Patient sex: M
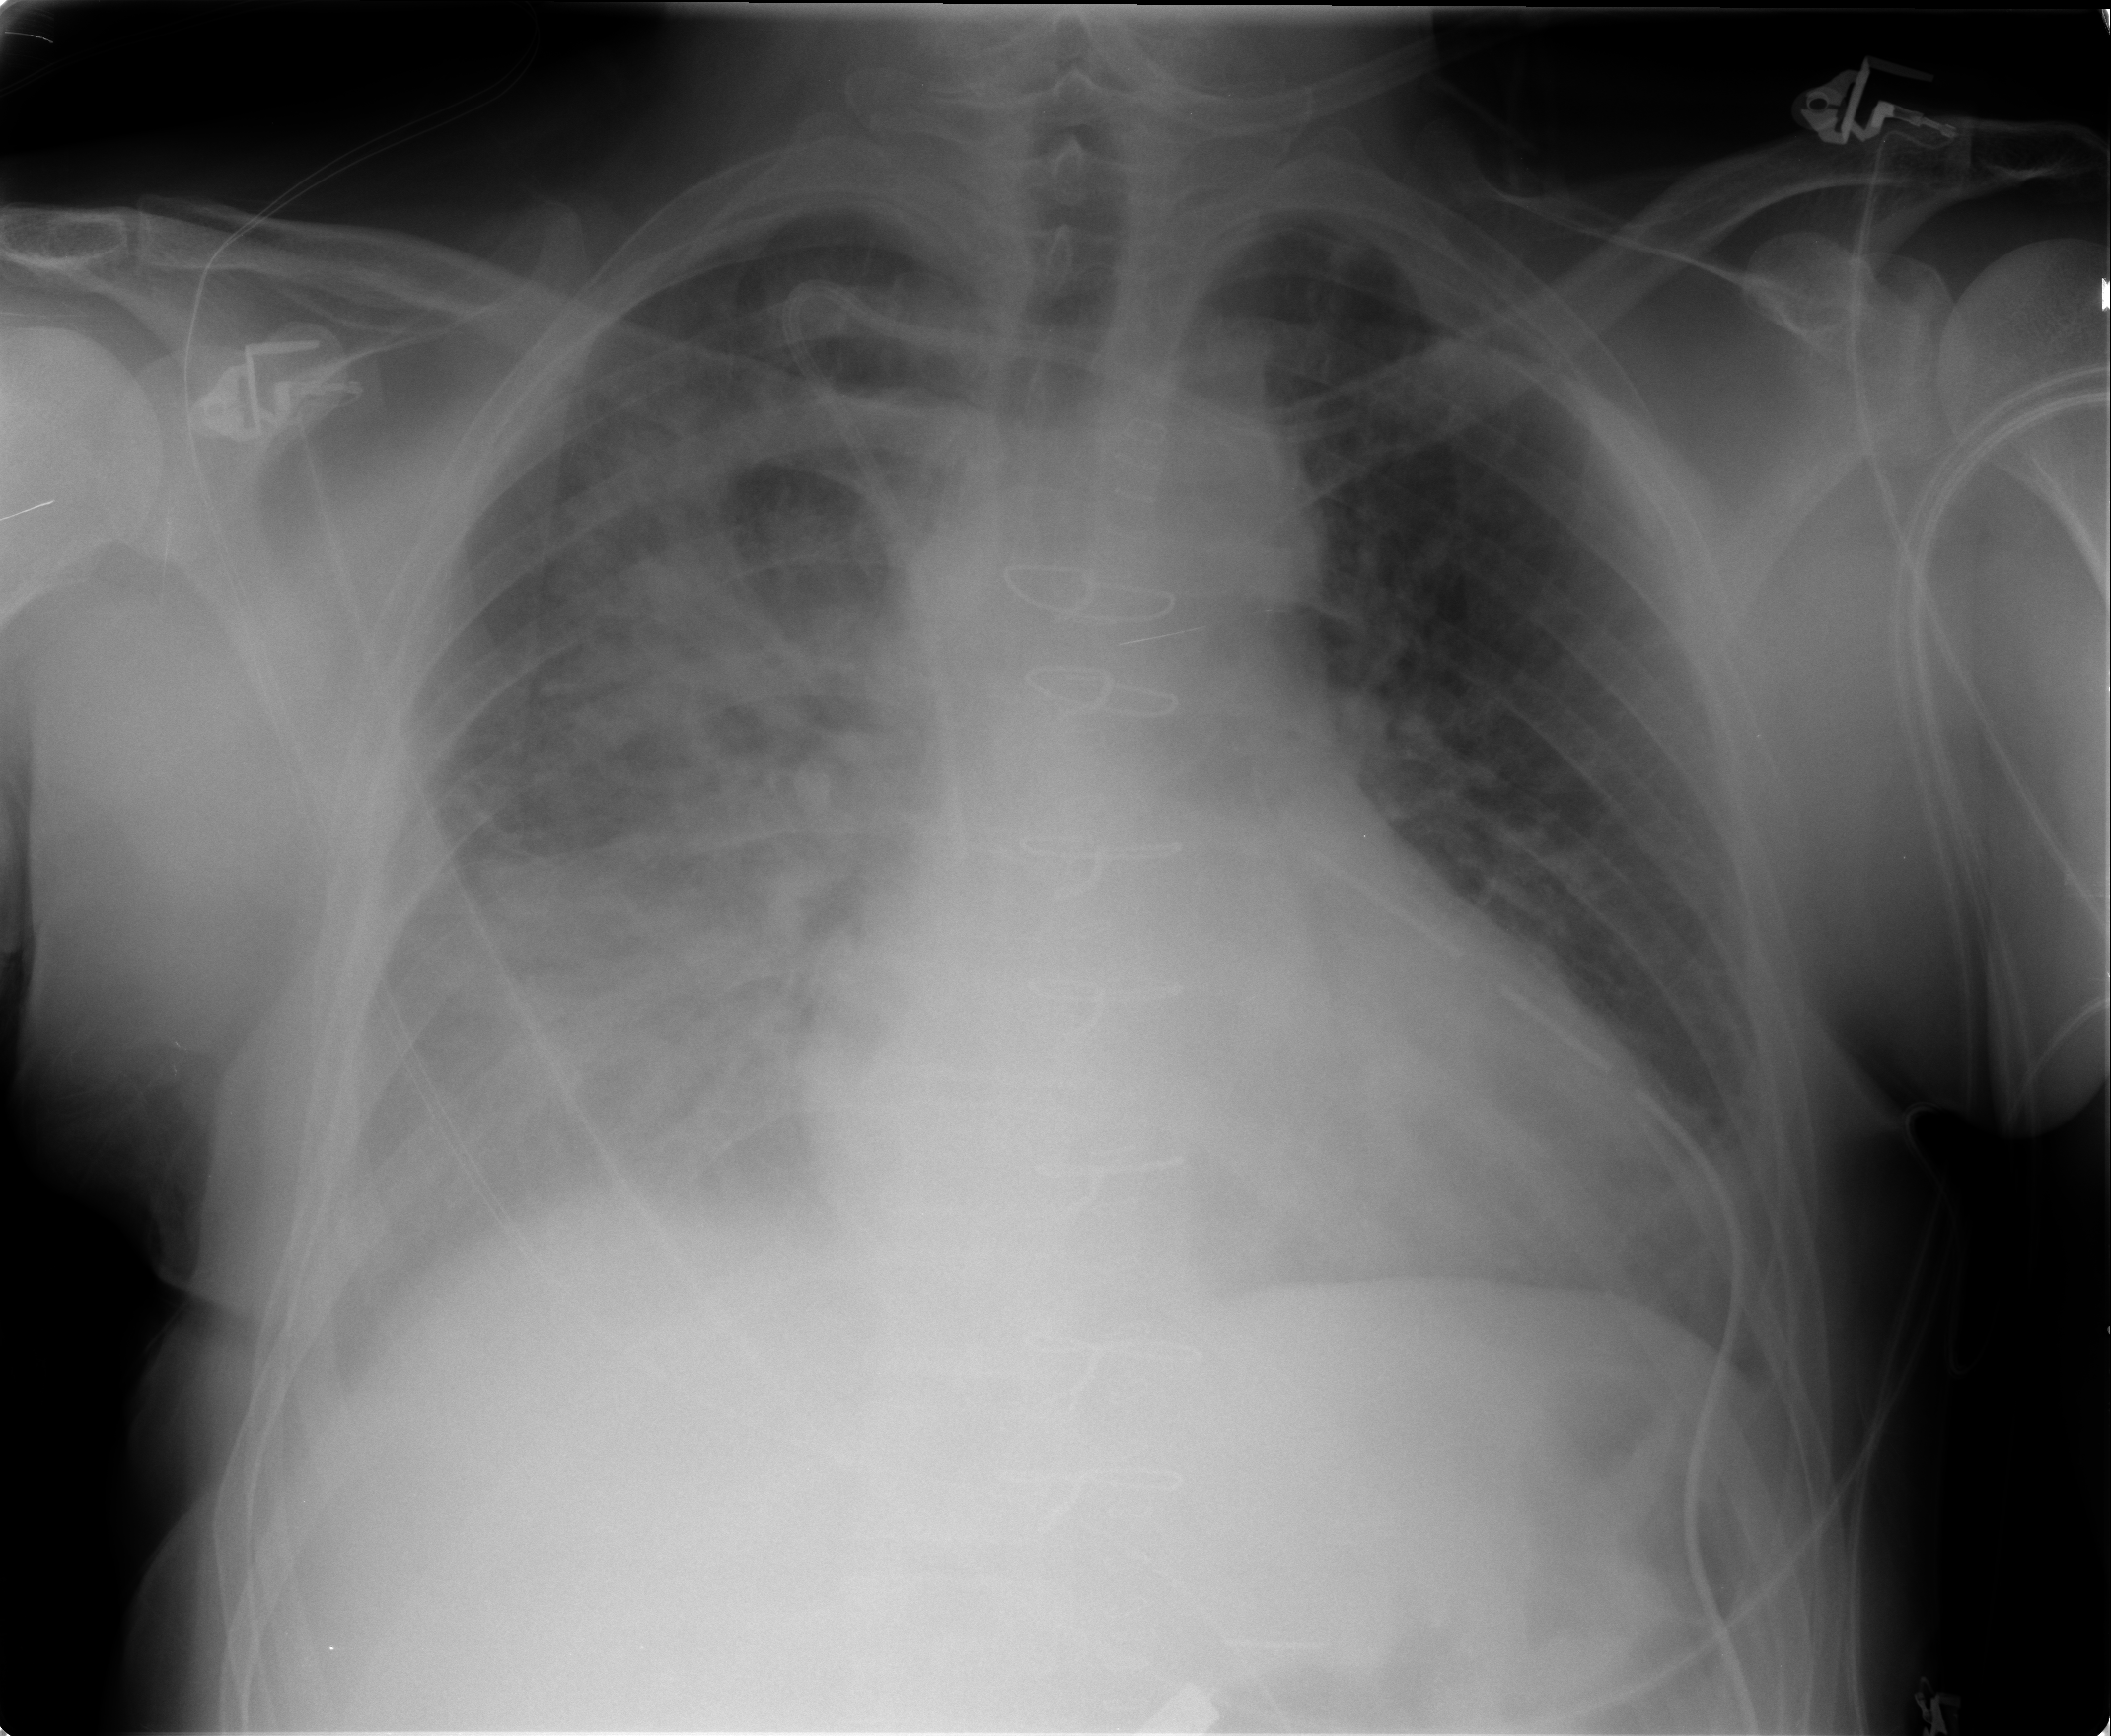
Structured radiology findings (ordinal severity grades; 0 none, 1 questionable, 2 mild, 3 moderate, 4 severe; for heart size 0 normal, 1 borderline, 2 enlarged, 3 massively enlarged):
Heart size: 2
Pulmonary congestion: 1
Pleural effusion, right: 2
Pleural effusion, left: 1
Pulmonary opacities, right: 3
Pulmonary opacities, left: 1
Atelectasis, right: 3
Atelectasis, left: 2